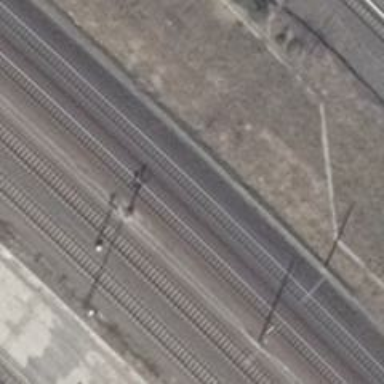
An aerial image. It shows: Railway signal.